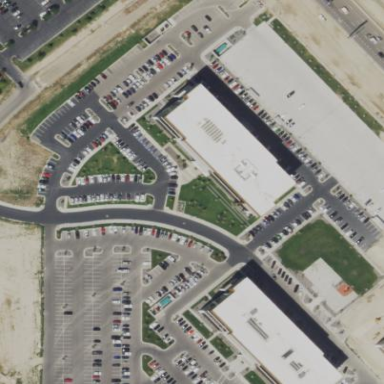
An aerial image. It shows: Commercial building.